Interaction volume radius: 10 \u00c5
Interaction volume height: 15 \u00c5
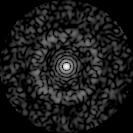
Disorder parameter: 0.8421